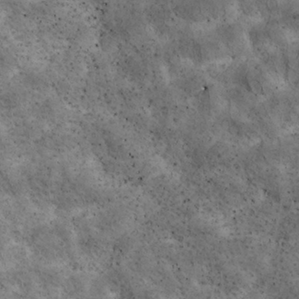
Label: non_frost